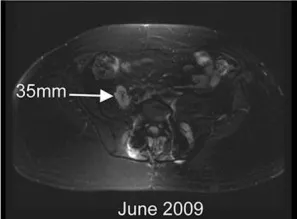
Objective response of chordoma to linsitinib and erlotinib. (A) Baseline MRI pelvis in June 2009, showing right iliopsoas deposit. Additional marker lesions were measured in the oblique right psoas (29 mm) and left paravertebral region (35 mm) giving a sum for the three lesions of 99 mm. Graph: monitoring of serial MRI scans by RECIST criteria, represented as the sum of measurements of the three marker lesions described in After 44 months (February 2013), these three lesions were no longer clearly measurable, and a new marker lesion (left external iliac, 57 mm) was selected to monitor response to linsitinib dose escalation from 50 mg QD to BID.
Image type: radiology (mri)